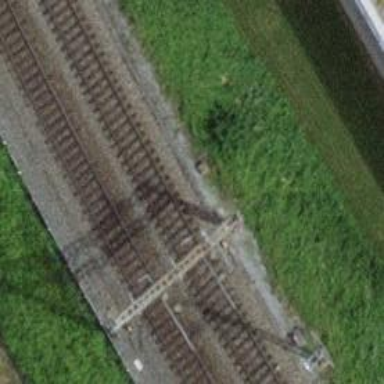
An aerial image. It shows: Railway with electrified contact lines.